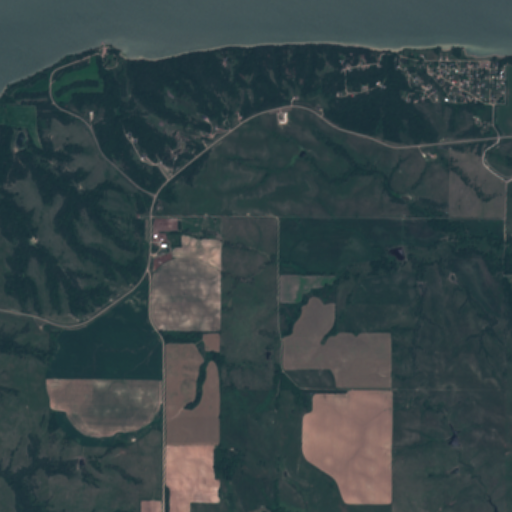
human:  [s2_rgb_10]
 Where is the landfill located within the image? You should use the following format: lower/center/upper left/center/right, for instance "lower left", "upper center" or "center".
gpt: There is no landfill in the image.